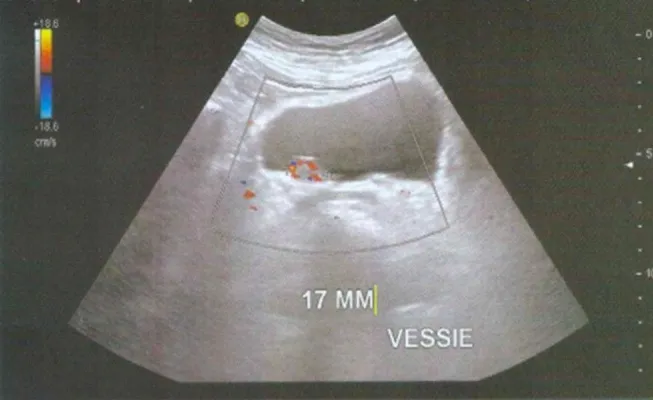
Ultra sonogram of the urinary bladder showing a bladder nodule.
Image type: radiology (ultrasound)